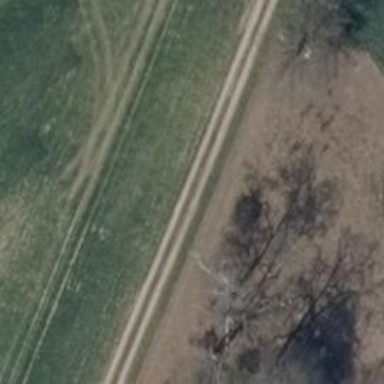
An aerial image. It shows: Track with grade3 tracktype.